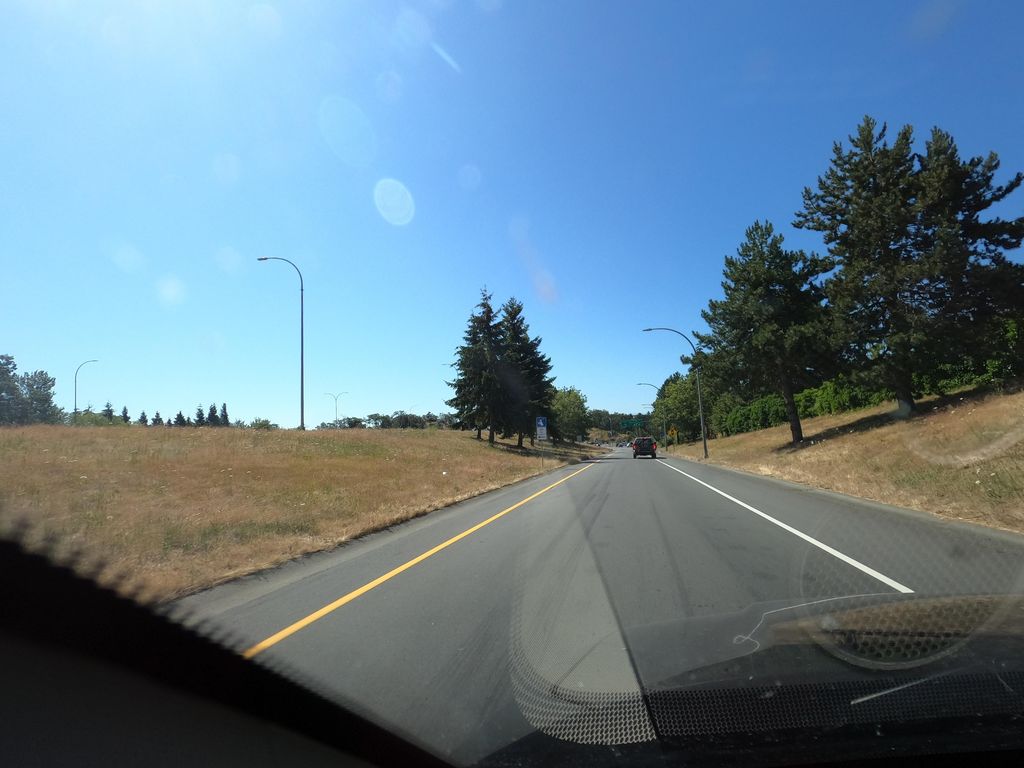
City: victoria